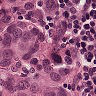
Metastatic tissue present: yes